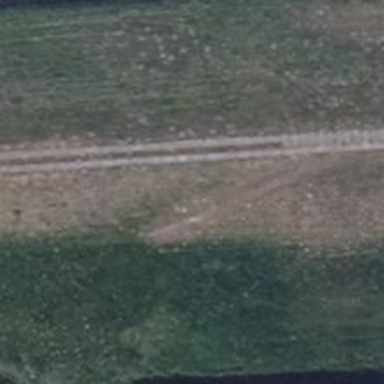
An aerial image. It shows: Track with grade5 tracktype.